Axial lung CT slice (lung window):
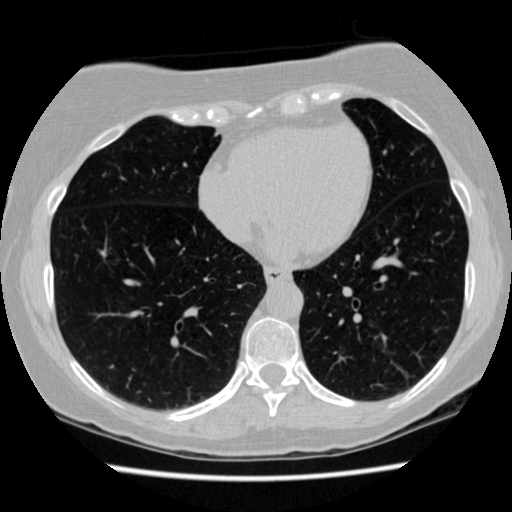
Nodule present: no